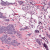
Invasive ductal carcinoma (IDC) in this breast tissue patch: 1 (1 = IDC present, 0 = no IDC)